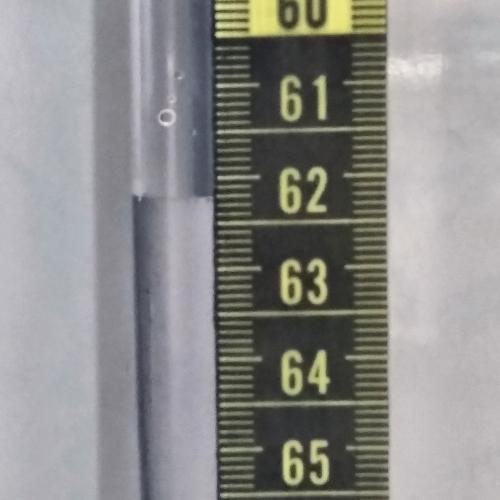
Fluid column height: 62.2 cm